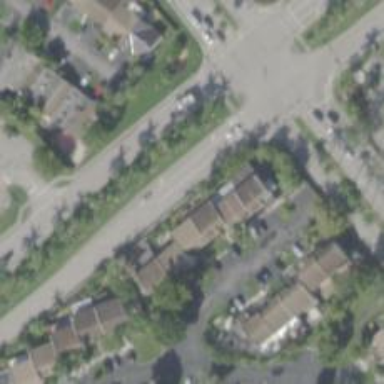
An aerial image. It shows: Asphalt footway with uncontrolled crossing. The crossing has lines markings.